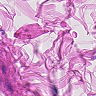
Metastatic tissue present: no